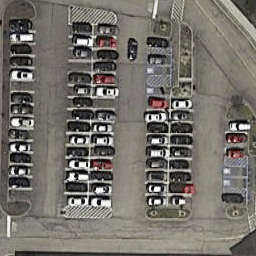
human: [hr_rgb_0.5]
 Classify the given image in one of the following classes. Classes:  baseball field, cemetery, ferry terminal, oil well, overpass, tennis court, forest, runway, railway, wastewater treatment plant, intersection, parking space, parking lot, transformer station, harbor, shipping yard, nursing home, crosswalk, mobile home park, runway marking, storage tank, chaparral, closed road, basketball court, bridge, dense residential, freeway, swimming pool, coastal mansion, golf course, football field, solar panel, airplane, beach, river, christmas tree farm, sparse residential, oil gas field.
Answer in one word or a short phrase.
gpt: parking lot